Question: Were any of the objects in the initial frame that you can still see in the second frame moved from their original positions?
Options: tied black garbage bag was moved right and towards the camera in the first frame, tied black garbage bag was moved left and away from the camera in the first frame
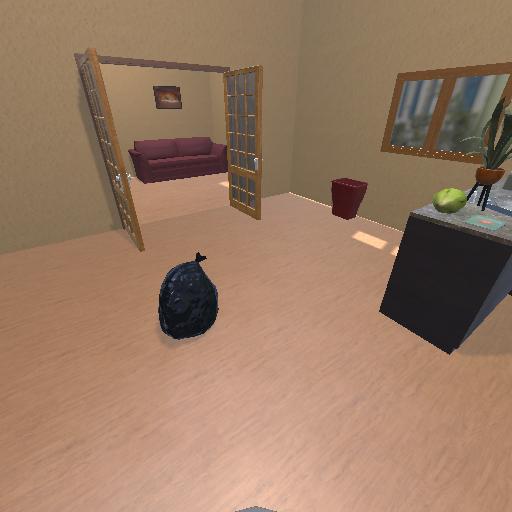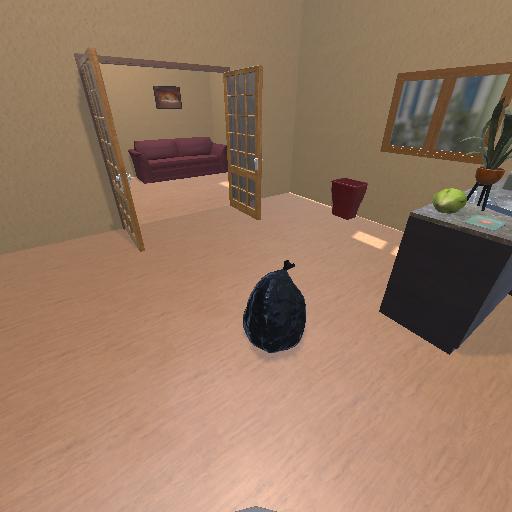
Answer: tied black garbage bag was moved right and towards the camera in the first frame